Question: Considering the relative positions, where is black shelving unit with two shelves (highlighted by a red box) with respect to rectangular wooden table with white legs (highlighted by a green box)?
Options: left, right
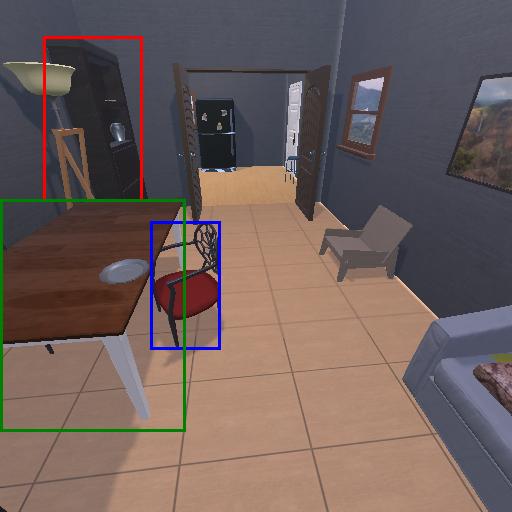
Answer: left